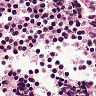
Metastatic tissue present: no